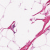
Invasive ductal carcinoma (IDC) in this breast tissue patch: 0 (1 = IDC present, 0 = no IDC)